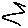
Label: zigzag